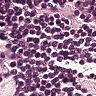
Metastatic tissue present: no